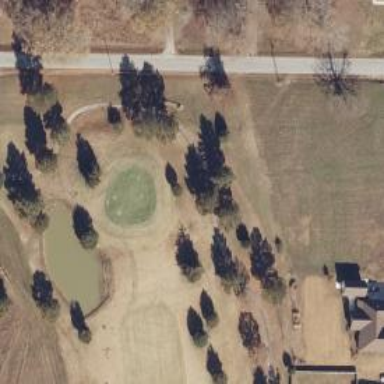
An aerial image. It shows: Golf hole.